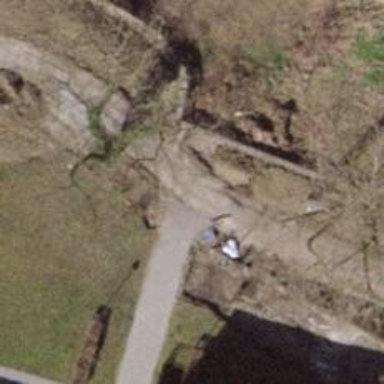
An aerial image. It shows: Compacted footway.